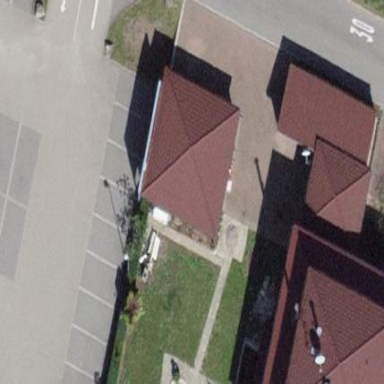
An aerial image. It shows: Group of garages.